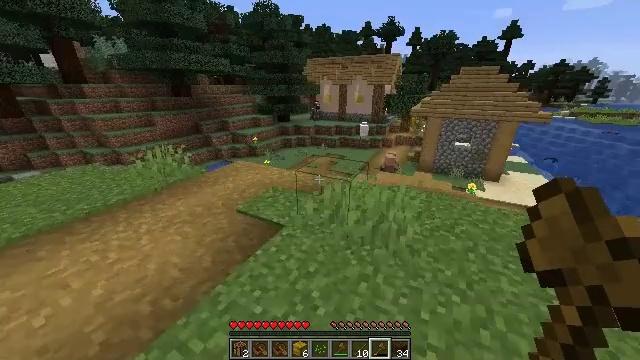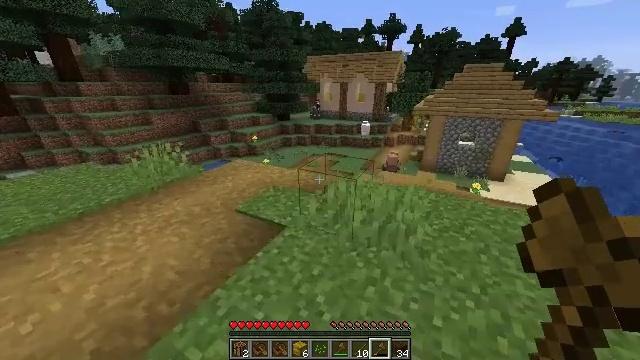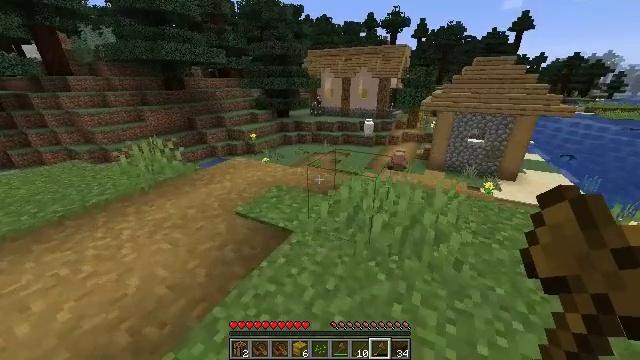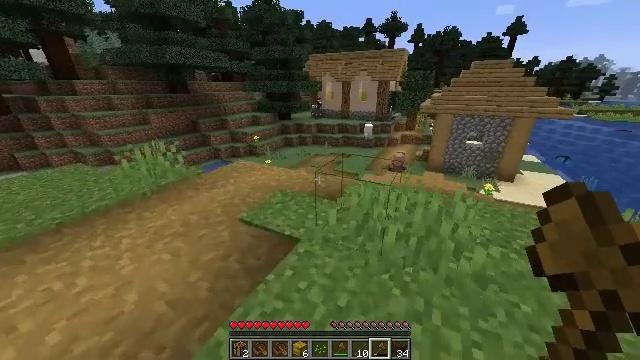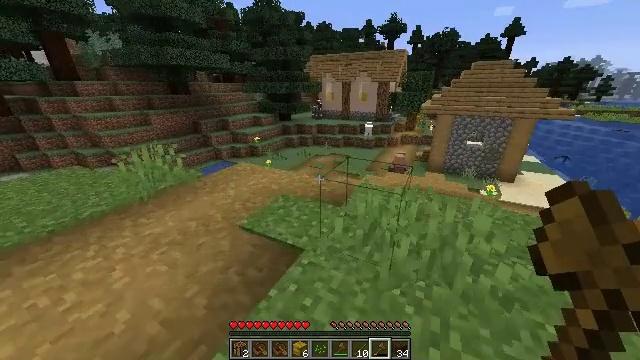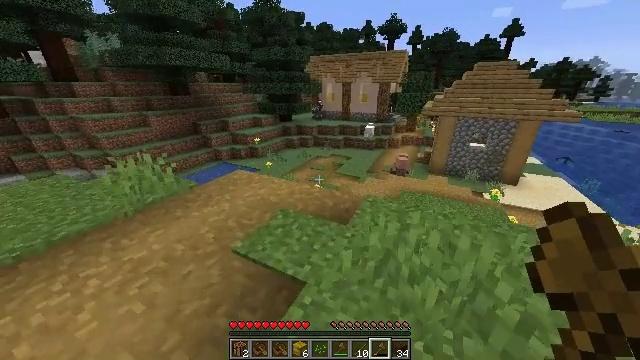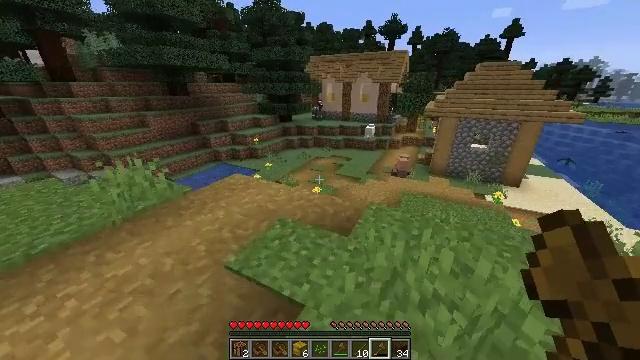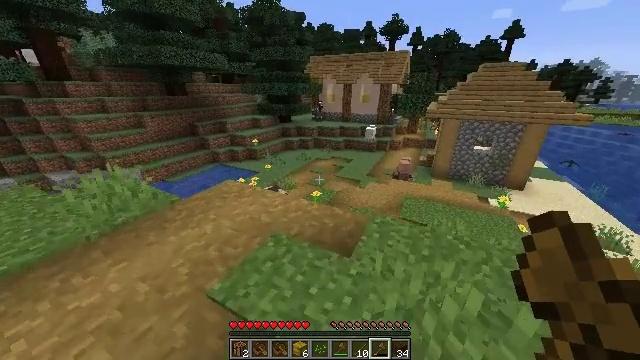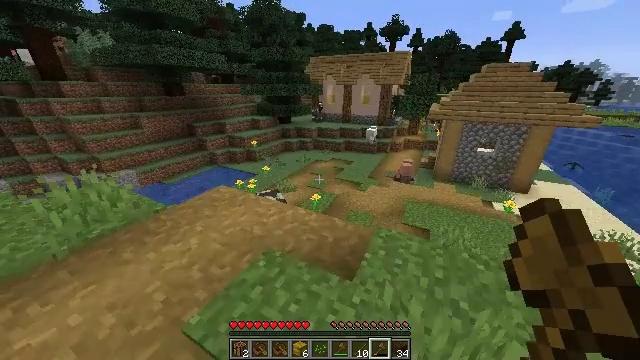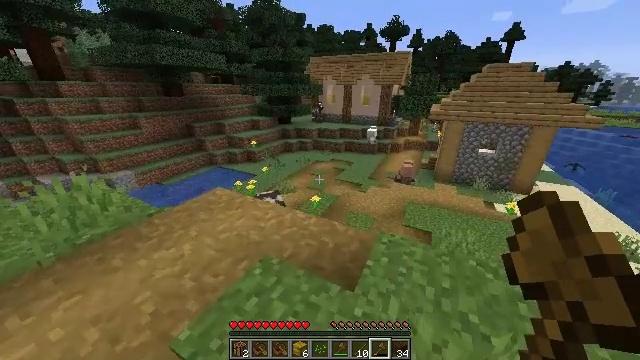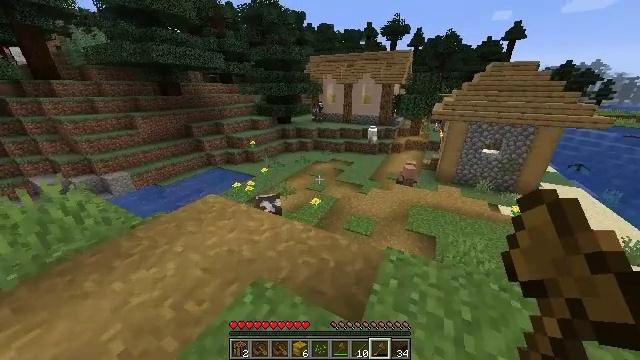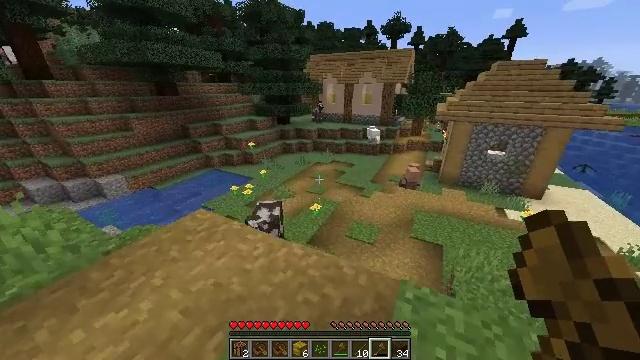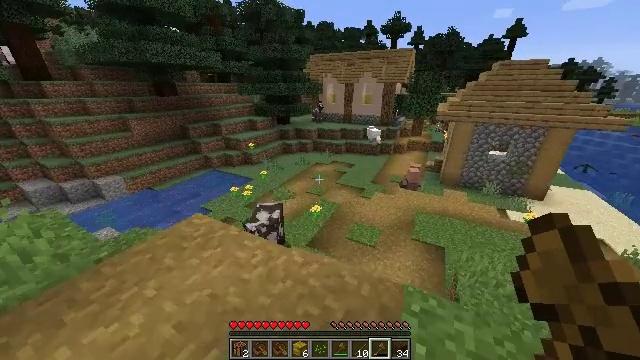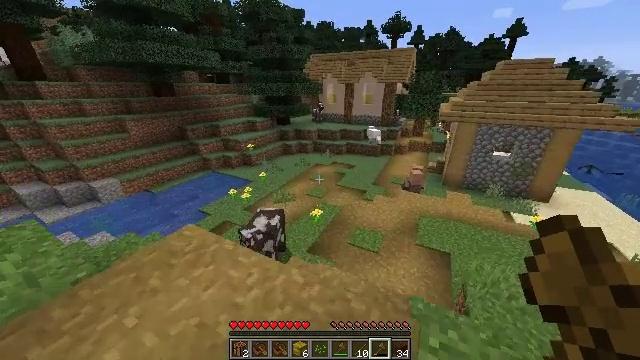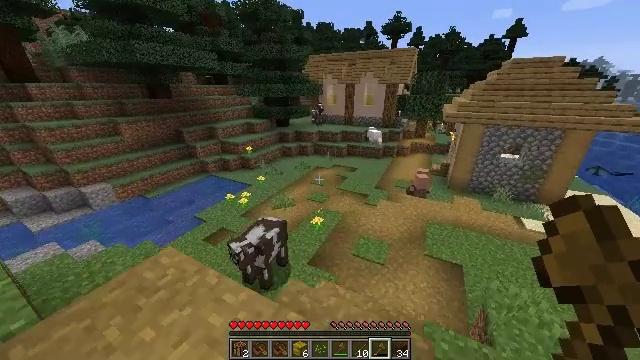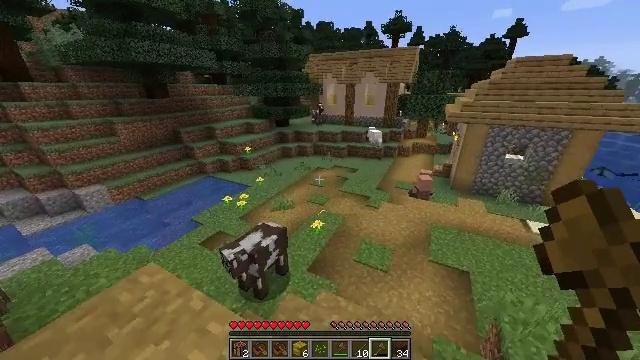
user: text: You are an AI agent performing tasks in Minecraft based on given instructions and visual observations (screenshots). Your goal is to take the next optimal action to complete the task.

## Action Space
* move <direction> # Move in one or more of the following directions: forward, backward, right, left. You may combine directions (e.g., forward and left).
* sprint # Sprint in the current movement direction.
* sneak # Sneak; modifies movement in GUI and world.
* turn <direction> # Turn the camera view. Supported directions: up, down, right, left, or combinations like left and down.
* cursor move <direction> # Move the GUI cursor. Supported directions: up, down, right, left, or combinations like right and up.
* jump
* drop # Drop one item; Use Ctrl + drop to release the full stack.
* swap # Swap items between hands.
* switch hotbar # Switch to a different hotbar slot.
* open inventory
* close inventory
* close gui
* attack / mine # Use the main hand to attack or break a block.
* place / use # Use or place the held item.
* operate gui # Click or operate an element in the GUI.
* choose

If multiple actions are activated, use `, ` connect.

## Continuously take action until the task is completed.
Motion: motion action
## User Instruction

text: Mine the white bed.
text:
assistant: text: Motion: move forward, sprint
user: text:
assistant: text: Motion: move forward, sprint
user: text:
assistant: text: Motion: move forward, sprint
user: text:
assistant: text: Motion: move forward, sprint
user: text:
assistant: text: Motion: move forward, sprint
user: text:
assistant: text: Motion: move forward, sprint
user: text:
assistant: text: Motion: move forward, sprint
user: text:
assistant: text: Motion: move forward, sprint
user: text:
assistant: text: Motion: move forward
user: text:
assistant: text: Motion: move forward
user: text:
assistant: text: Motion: move forward
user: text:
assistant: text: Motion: move forward
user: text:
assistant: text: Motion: move forward
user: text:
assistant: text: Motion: move forward
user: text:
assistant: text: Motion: move forward
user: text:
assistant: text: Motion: move forward
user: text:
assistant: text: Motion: move forward
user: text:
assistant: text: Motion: move forward
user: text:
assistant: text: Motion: move forward
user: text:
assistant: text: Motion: move forward
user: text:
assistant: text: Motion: move forward and move right
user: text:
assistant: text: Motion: move forward and move right, turn right
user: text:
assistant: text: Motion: move forward and move right, turn right
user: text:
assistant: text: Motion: move forward, turn right
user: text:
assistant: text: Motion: move forward
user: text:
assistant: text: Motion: move forward
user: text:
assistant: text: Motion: move forward
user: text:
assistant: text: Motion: move forward
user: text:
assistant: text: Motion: move forward, sprint, turn right
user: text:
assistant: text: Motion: move forward, sprint, turn right